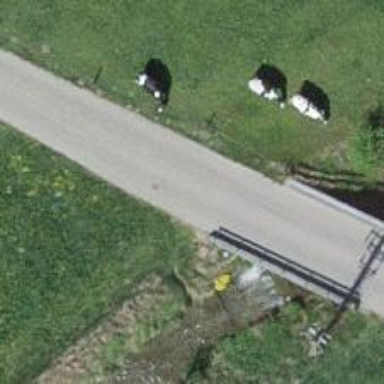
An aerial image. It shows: Unclassified road with bridge.